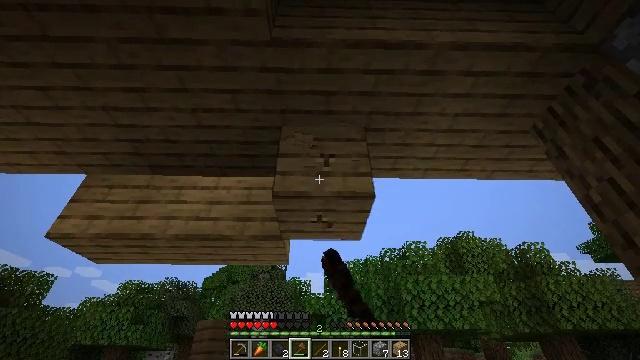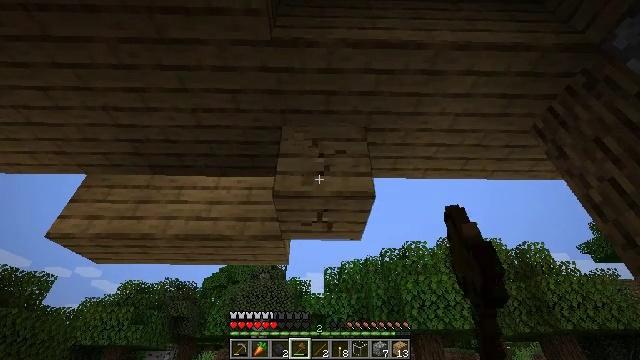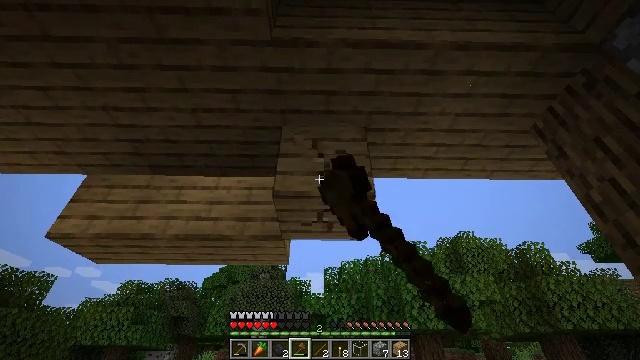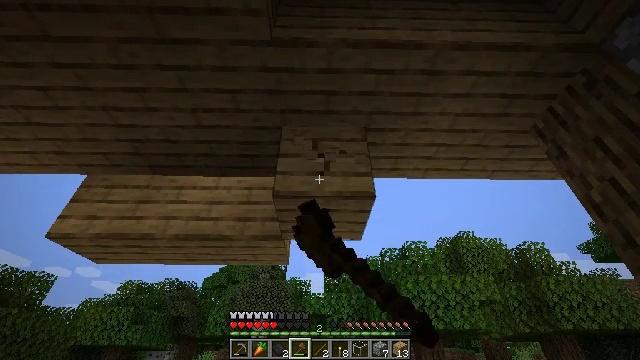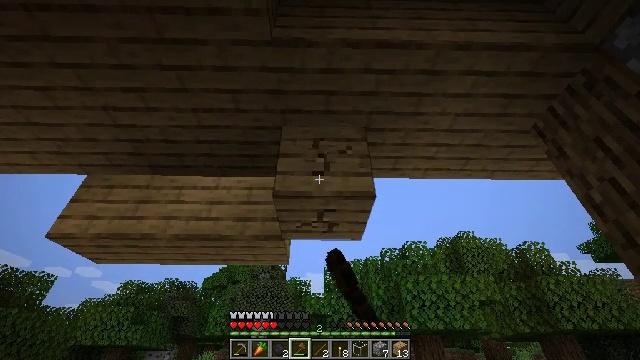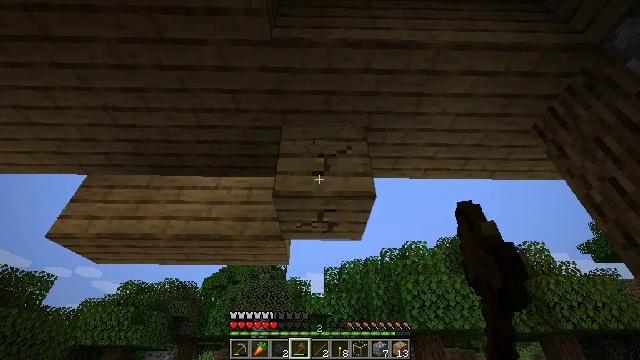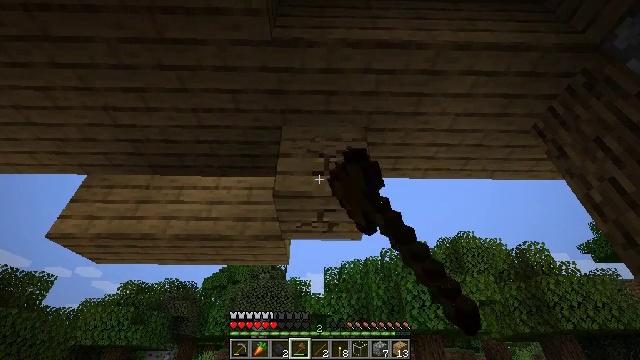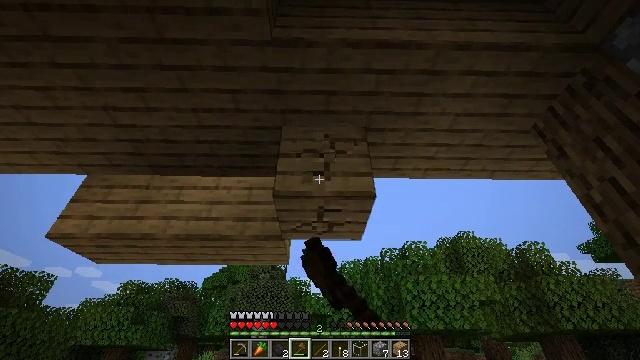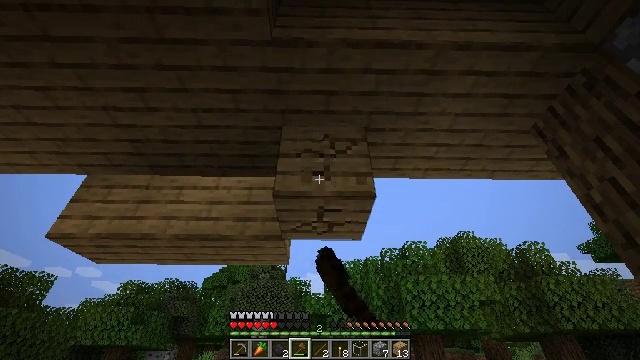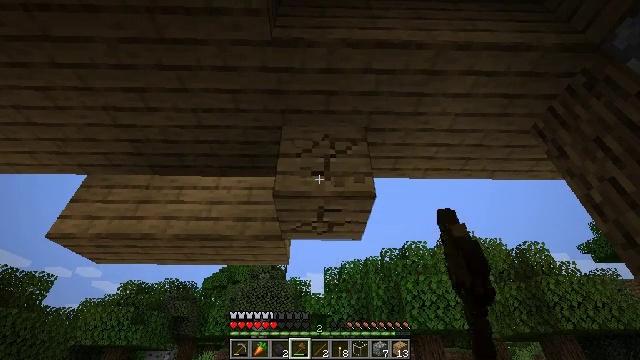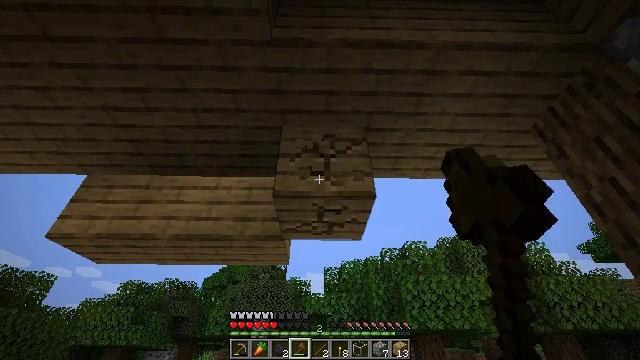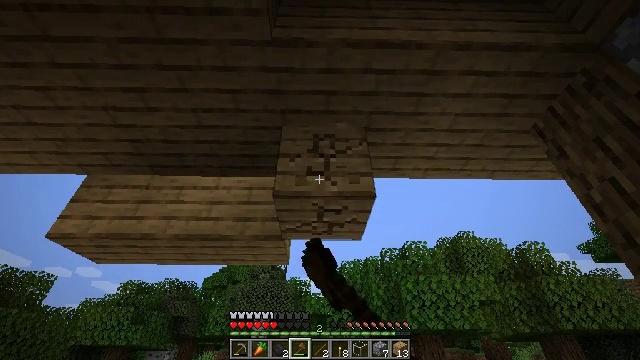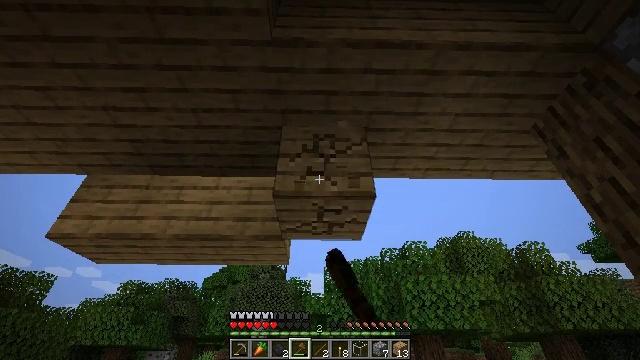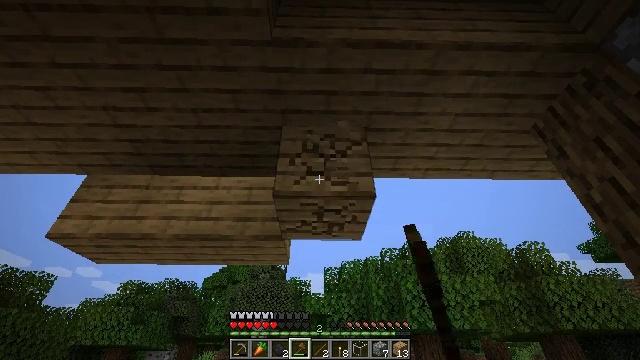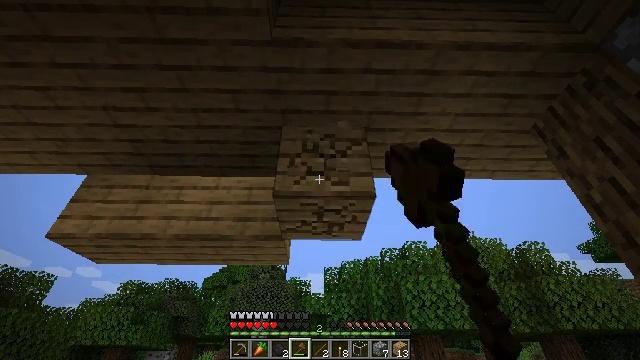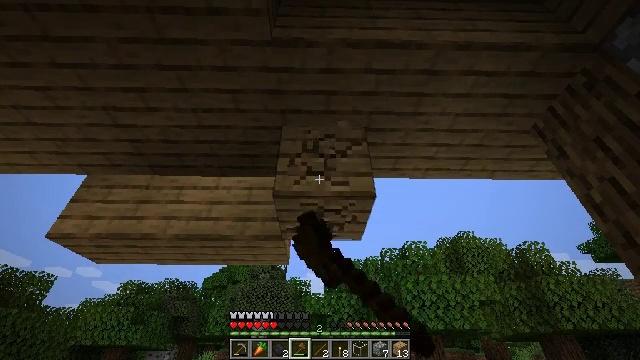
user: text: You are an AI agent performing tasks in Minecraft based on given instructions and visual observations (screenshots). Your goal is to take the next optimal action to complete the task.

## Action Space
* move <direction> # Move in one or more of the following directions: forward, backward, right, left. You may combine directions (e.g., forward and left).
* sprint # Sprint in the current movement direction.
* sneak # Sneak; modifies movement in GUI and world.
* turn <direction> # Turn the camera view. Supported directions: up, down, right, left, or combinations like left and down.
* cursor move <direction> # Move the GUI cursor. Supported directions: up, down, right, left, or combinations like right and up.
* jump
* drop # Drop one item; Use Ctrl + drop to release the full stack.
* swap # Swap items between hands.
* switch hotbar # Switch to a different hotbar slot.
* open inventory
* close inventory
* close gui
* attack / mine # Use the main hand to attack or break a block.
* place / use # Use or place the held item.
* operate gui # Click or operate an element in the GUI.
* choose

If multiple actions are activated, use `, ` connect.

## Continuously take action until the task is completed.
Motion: motion action
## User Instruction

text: Retrieve oak planks from the wooden block.
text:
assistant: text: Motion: attack / mine
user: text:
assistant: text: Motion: attack / mine
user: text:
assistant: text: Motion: attack / mine
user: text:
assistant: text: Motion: attack / mine
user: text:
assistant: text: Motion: attack / mine
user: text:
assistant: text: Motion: attack / mine
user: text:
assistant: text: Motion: attack / mine
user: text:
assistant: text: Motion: attack / mine
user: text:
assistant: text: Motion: attack / mine
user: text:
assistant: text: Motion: attack / mine
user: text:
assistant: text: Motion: attack / mine
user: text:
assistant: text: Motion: attack / mine
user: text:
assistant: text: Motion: attack / mine
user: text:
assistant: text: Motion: attack / mine
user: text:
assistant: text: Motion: attack / mine
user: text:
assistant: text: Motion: attack / mine
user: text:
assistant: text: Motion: attack / mine
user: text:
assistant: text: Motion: attack / mine
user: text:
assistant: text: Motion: attack / mine
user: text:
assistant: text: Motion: attack / mine
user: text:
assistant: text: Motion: attack / mine
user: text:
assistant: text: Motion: attack / mine
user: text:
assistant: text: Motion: attack / mine
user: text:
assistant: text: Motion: attack / mine
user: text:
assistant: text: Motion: attack / mine
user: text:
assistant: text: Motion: attack / mine
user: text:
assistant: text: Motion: attack / mine
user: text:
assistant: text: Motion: attack / mine
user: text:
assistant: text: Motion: move forward, turn left, attack / mine
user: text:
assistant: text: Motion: move forward, turn left and down, attack / mine